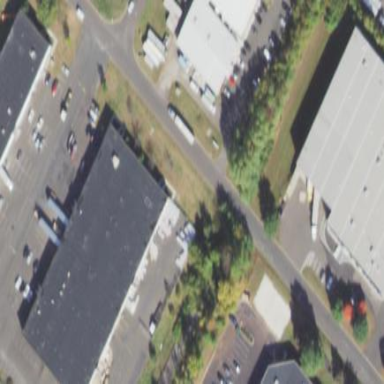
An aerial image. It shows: Warehouse building.